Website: lowes
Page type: payment
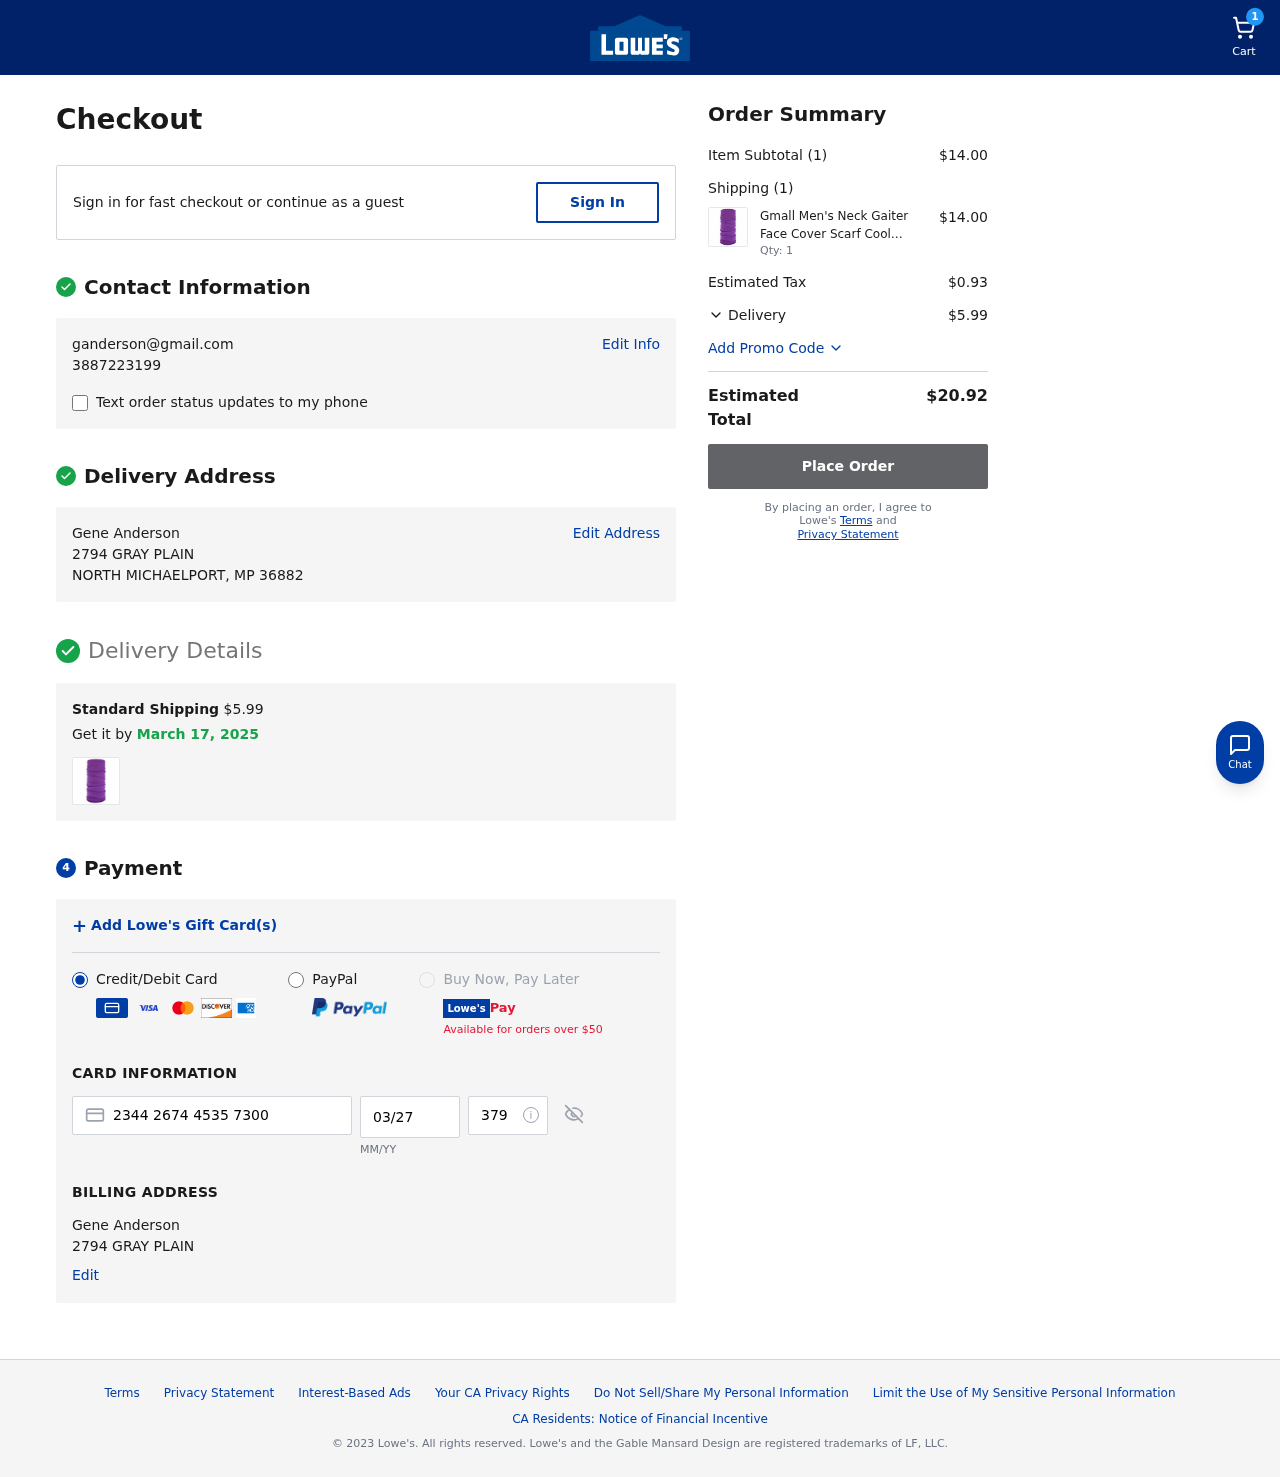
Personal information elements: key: PII_CARD_CVV
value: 379
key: PII_CARD_EXPIRY
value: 03/27
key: PII_CARD_NUMBER
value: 2344 2674 4535 7300
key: PII_EMAIL
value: ganderson@gmail.com
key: PII_FULLNAME
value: Gene Anderson
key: PII_FULLNAME2
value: Gene Anderson
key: PII_PHONE
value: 3887223199
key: PII_STREET
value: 2794 GRAY PLAIN
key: PII_STREET2
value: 2794 GRAY PLAIN
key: PII_CITY_STATE_ZIP
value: NORTH MICHAELPORT, MP 36882
Product elements: key: PRODUCT1_NAME
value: Gmall Men's Neck Gaiter Face Cover Scarf Cool Breathable Lightweight Bandana, Purple,1 Piece
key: PRODUCT1_PRICE
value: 14
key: PRODUCT1_QUANTITY
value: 1
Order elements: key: ORDER_NUM_ITEMS
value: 1
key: ORDER_SHIPPING_COST
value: $5.99
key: ORDER_DELIVERY_DATE
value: March 17, 2025
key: ORDER_SUBTOTAL
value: $14.00
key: ORDER_NUM_ITEMS2
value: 1
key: ORDER_TAX
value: $0.93
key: ORDER_SHIPPING_COST2
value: $5.99
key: ORDER_TOTAL
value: $20.92